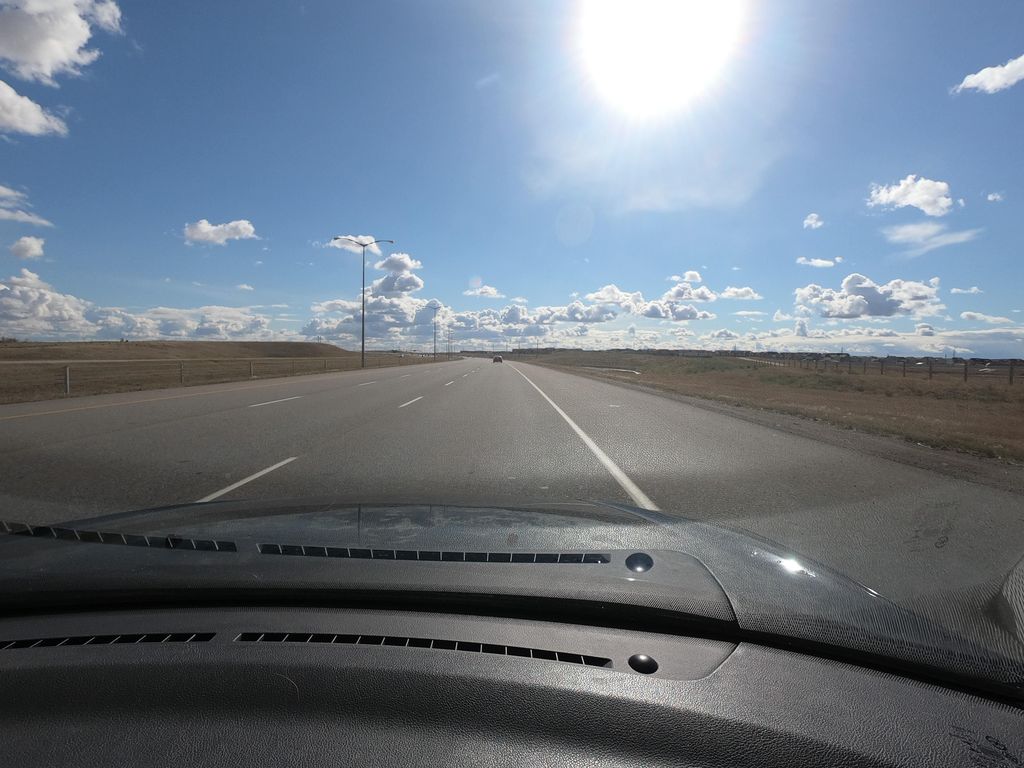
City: calgary